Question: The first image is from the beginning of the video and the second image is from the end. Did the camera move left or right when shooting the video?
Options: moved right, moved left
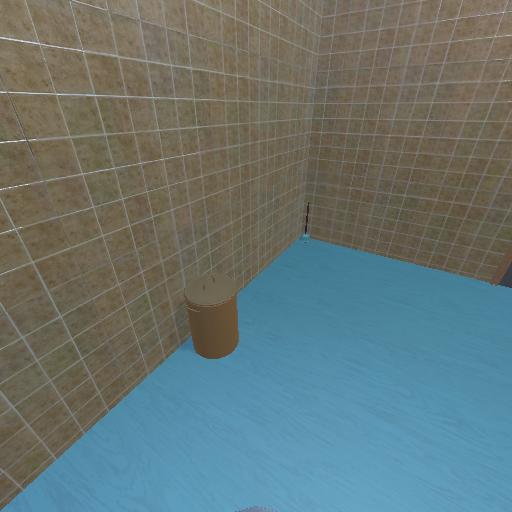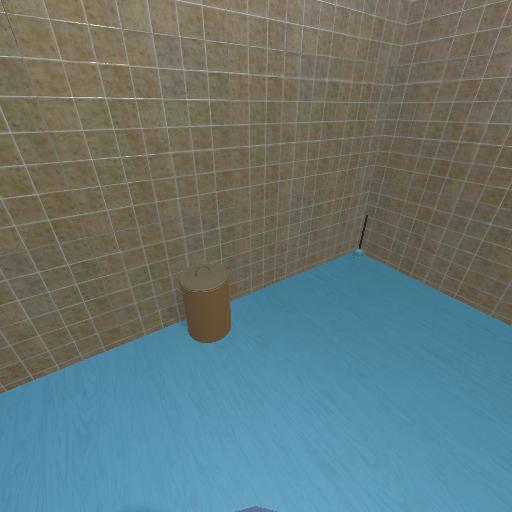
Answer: moved right